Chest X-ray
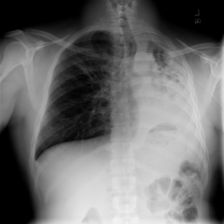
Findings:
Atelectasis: positive
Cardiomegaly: negative
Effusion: negative
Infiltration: negative
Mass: negative
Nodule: negative
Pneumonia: negative
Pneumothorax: negative
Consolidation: negative
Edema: negative
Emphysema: negative
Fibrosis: negative
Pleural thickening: negative
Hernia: negative